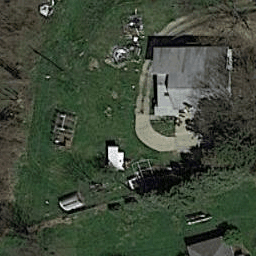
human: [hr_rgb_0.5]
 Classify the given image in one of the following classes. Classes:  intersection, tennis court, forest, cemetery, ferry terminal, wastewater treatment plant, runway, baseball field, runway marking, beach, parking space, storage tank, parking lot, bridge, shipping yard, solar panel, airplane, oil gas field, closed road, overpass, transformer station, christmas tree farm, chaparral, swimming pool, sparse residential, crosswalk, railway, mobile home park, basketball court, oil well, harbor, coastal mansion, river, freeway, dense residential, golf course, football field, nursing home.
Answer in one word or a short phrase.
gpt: sparse residential